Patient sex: M
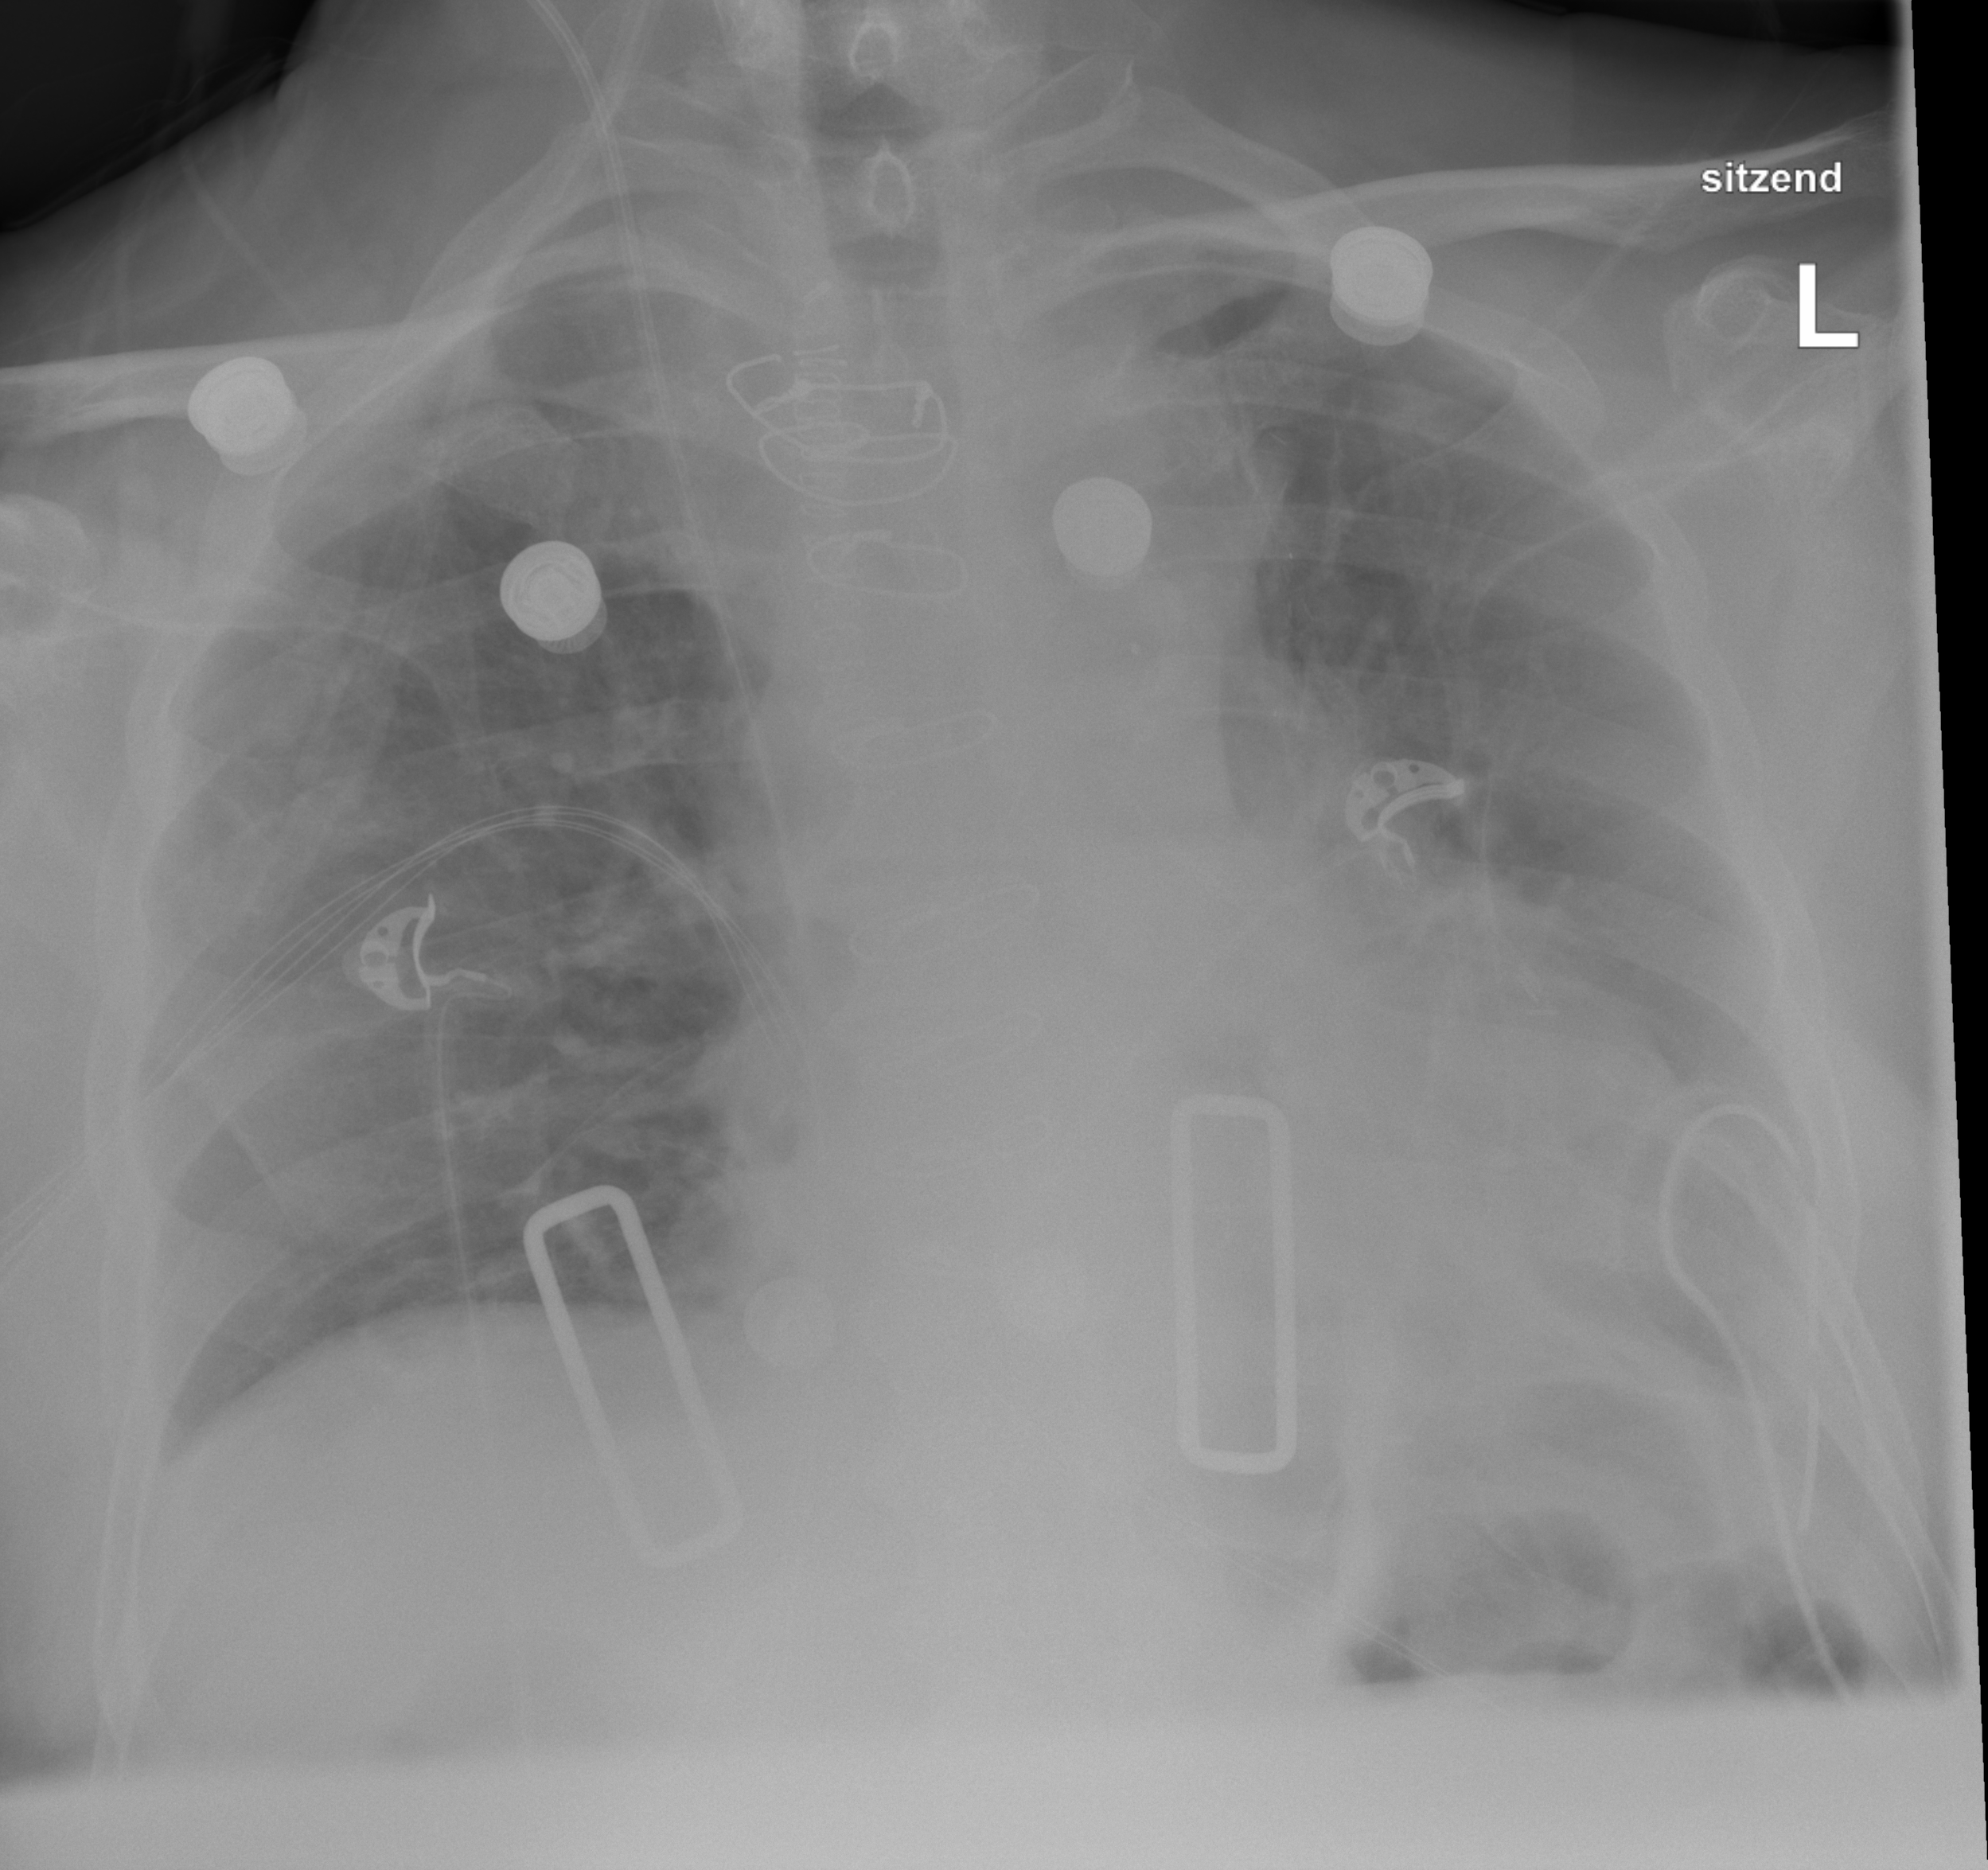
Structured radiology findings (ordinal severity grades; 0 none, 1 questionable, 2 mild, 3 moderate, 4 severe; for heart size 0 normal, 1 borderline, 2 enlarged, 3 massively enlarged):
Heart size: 2
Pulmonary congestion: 1
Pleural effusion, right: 1
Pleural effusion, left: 3
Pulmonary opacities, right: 0
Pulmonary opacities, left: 0
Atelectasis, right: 0
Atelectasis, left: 1